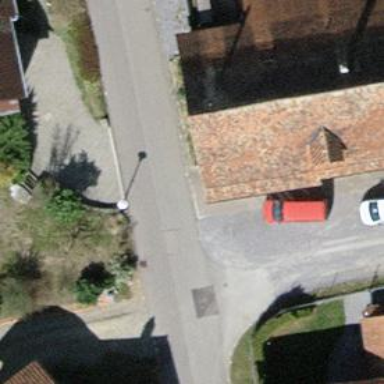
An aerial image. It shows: Detached building with gabled roof.